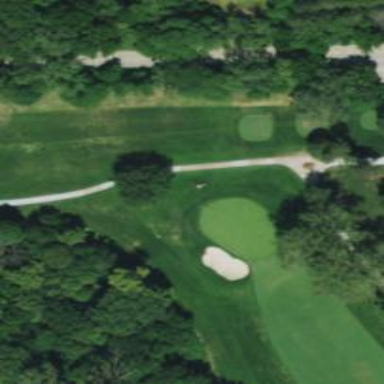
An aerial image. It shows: Golf course.